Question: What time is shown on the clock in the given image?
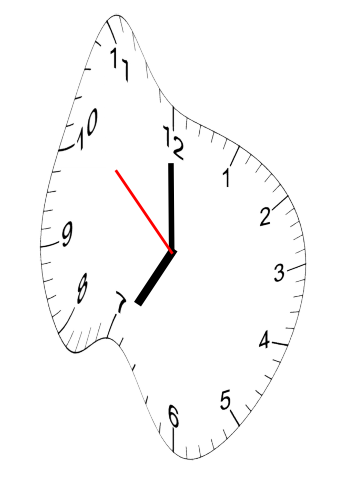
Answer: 06:59:52